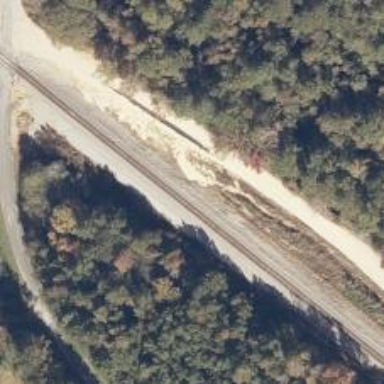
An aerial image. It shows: Railway track.